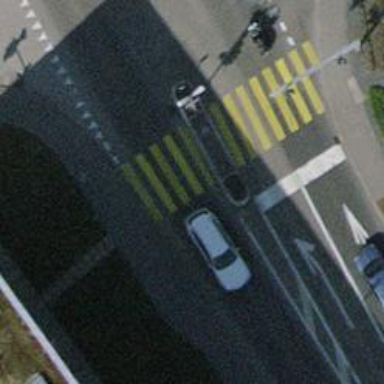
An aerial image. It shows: Zebra crossing on the road.